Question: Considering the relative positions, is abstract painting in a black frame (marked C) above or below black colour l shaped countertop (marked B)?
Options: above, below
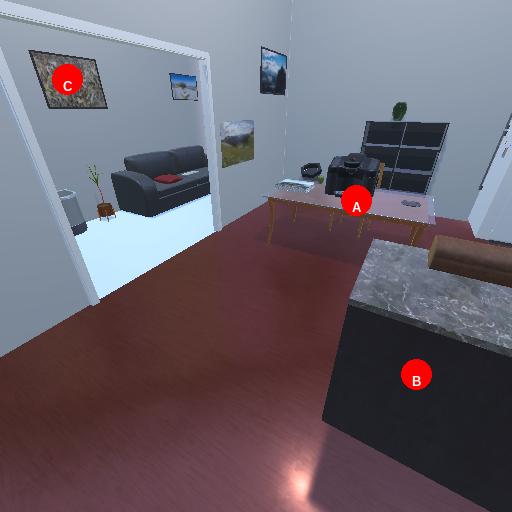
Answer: above